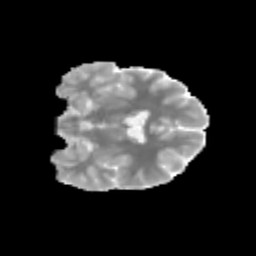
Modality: MD
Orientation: coronal
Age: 12
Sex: female
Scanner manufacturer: siemens
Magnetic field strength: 3 T
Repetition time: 3.8 s
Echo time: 0.07 s